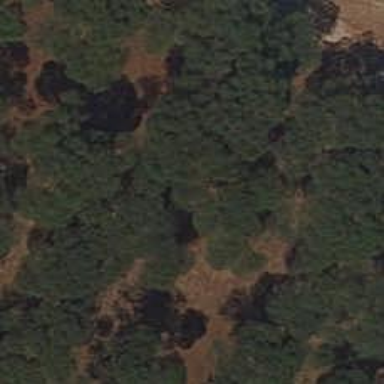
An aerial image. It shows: Evergreen tree with needle-leaved leaves.